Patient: sex M, age 73
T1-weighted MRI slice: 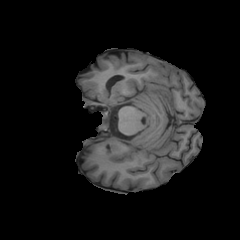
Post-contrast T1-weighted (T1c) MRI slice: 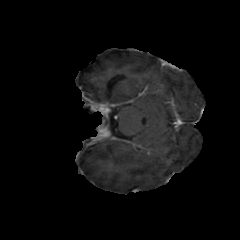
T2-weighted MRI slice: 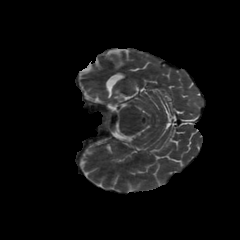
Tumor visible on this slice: no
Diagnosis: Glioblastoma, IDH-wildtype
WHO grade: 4